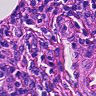
Metastatic tissue present: no